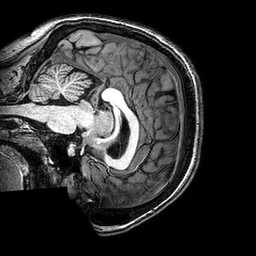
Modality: T1w
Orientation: sagittal
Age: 23
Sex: female
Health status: healthy
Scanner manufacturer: philips
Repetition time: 0.008225 s
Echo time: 0.00376 s